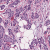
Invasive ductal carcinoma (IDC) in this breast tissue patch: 1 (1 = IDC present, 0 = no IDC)